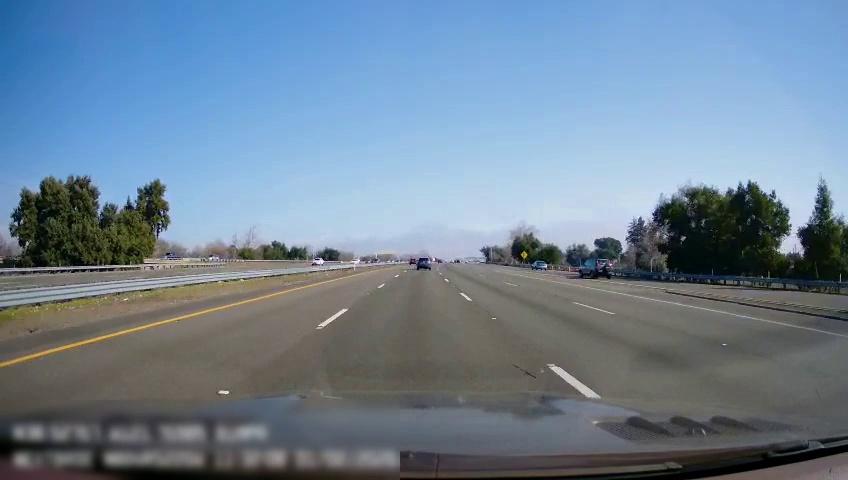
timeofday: Day
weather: Sunny
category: Drivable Space
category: Drivable Space
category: Vehicles | SUV
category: Vehicles | SUV
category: Vehicles | SUV
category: Vehicles | SUV
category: Vehicles | Car
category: Lanes | Current Lane
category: Lanes | Current Lane
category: Lanes | Alternate Lane
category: Lanes | Alternate Lane
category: Lanes | Alternate Lane
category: Lanes | Alternate Lane